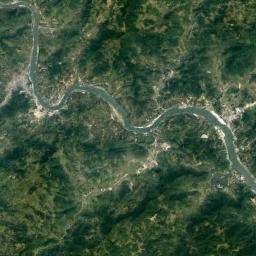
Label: river